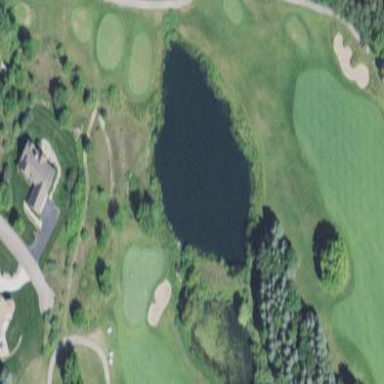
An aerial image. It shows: Water hazard on golf course. The hazard is natural water feature.